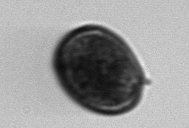
Label: Prorocentrum